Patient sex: M
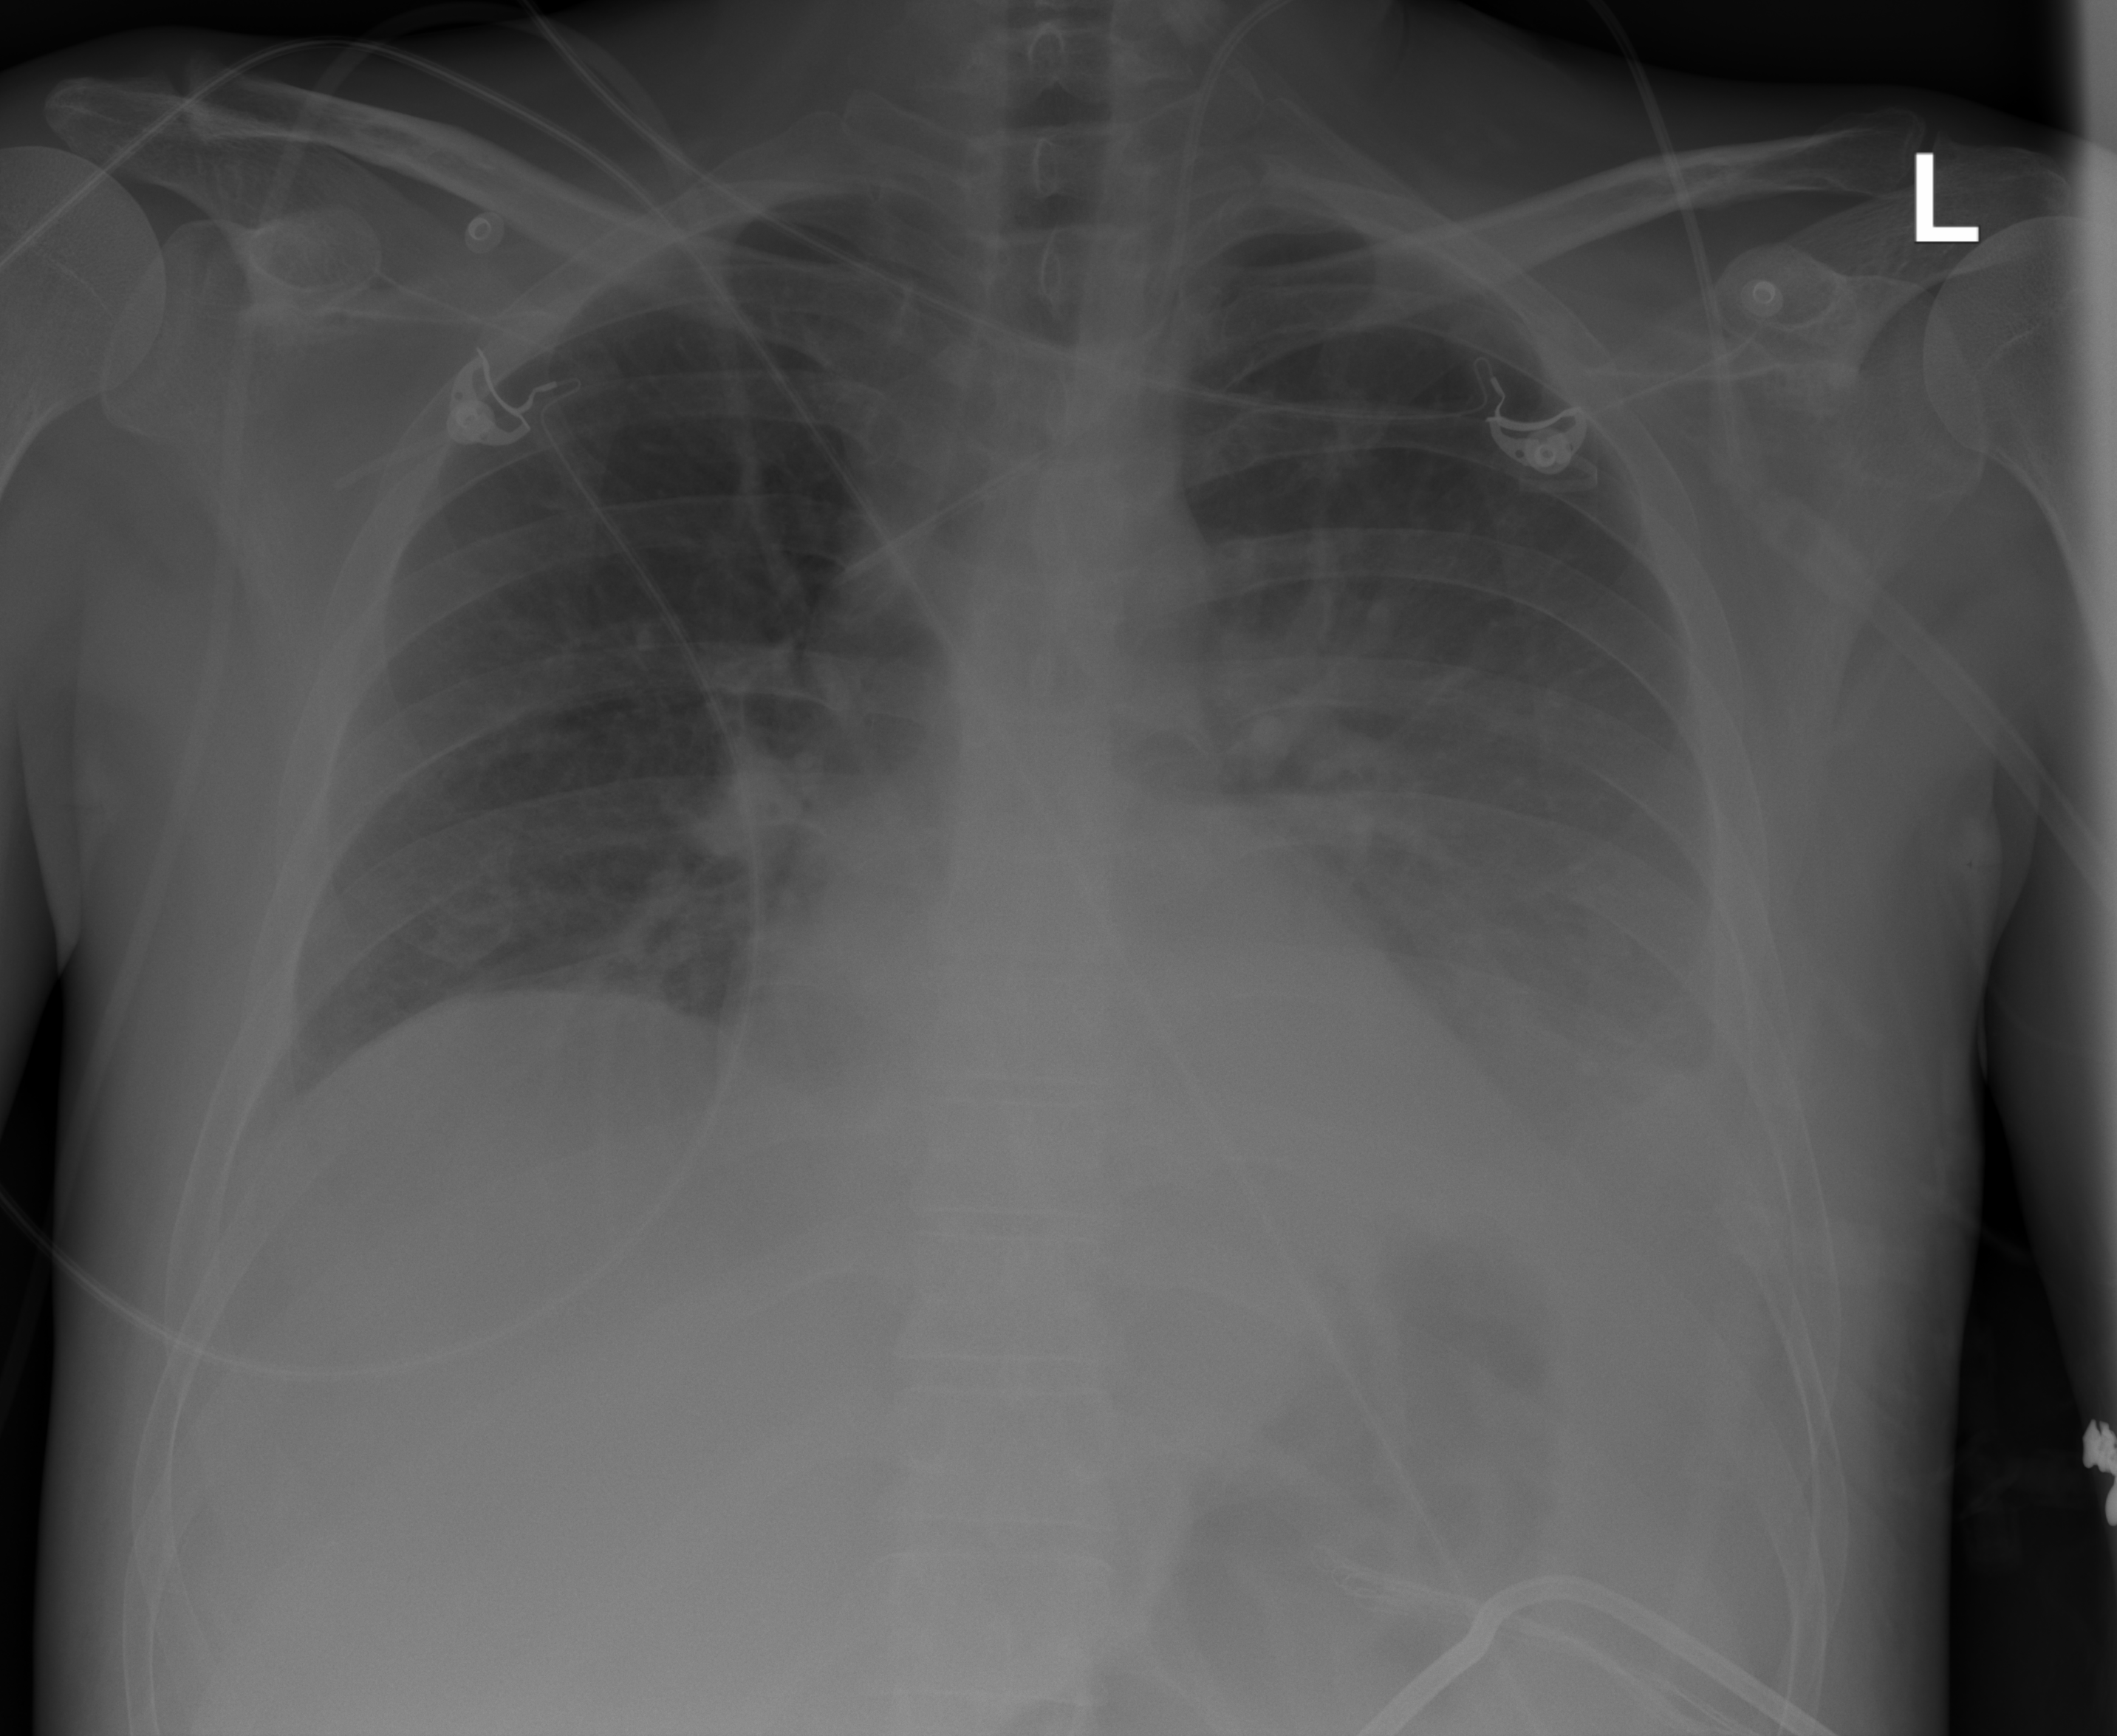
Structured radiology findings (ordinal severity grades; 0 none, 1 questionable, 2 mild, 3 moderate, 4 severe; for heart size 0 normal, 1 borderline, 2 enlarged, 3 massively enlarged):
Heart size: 0
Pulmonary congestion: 0
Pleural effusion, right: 0
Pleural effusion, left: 3
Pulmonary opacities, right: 0
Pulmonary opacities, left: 0
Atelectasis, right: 0
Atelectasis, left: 3